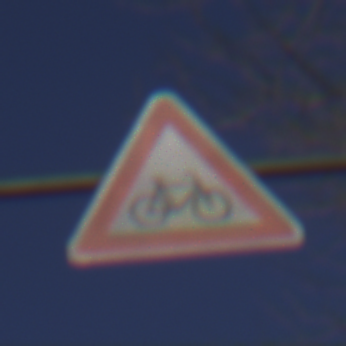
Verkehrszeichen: RadverkehrLinks
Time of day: MorningAfternoon
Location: Outdoor (Nature)
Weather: Clear
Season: Winter
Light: Natural